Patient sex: F
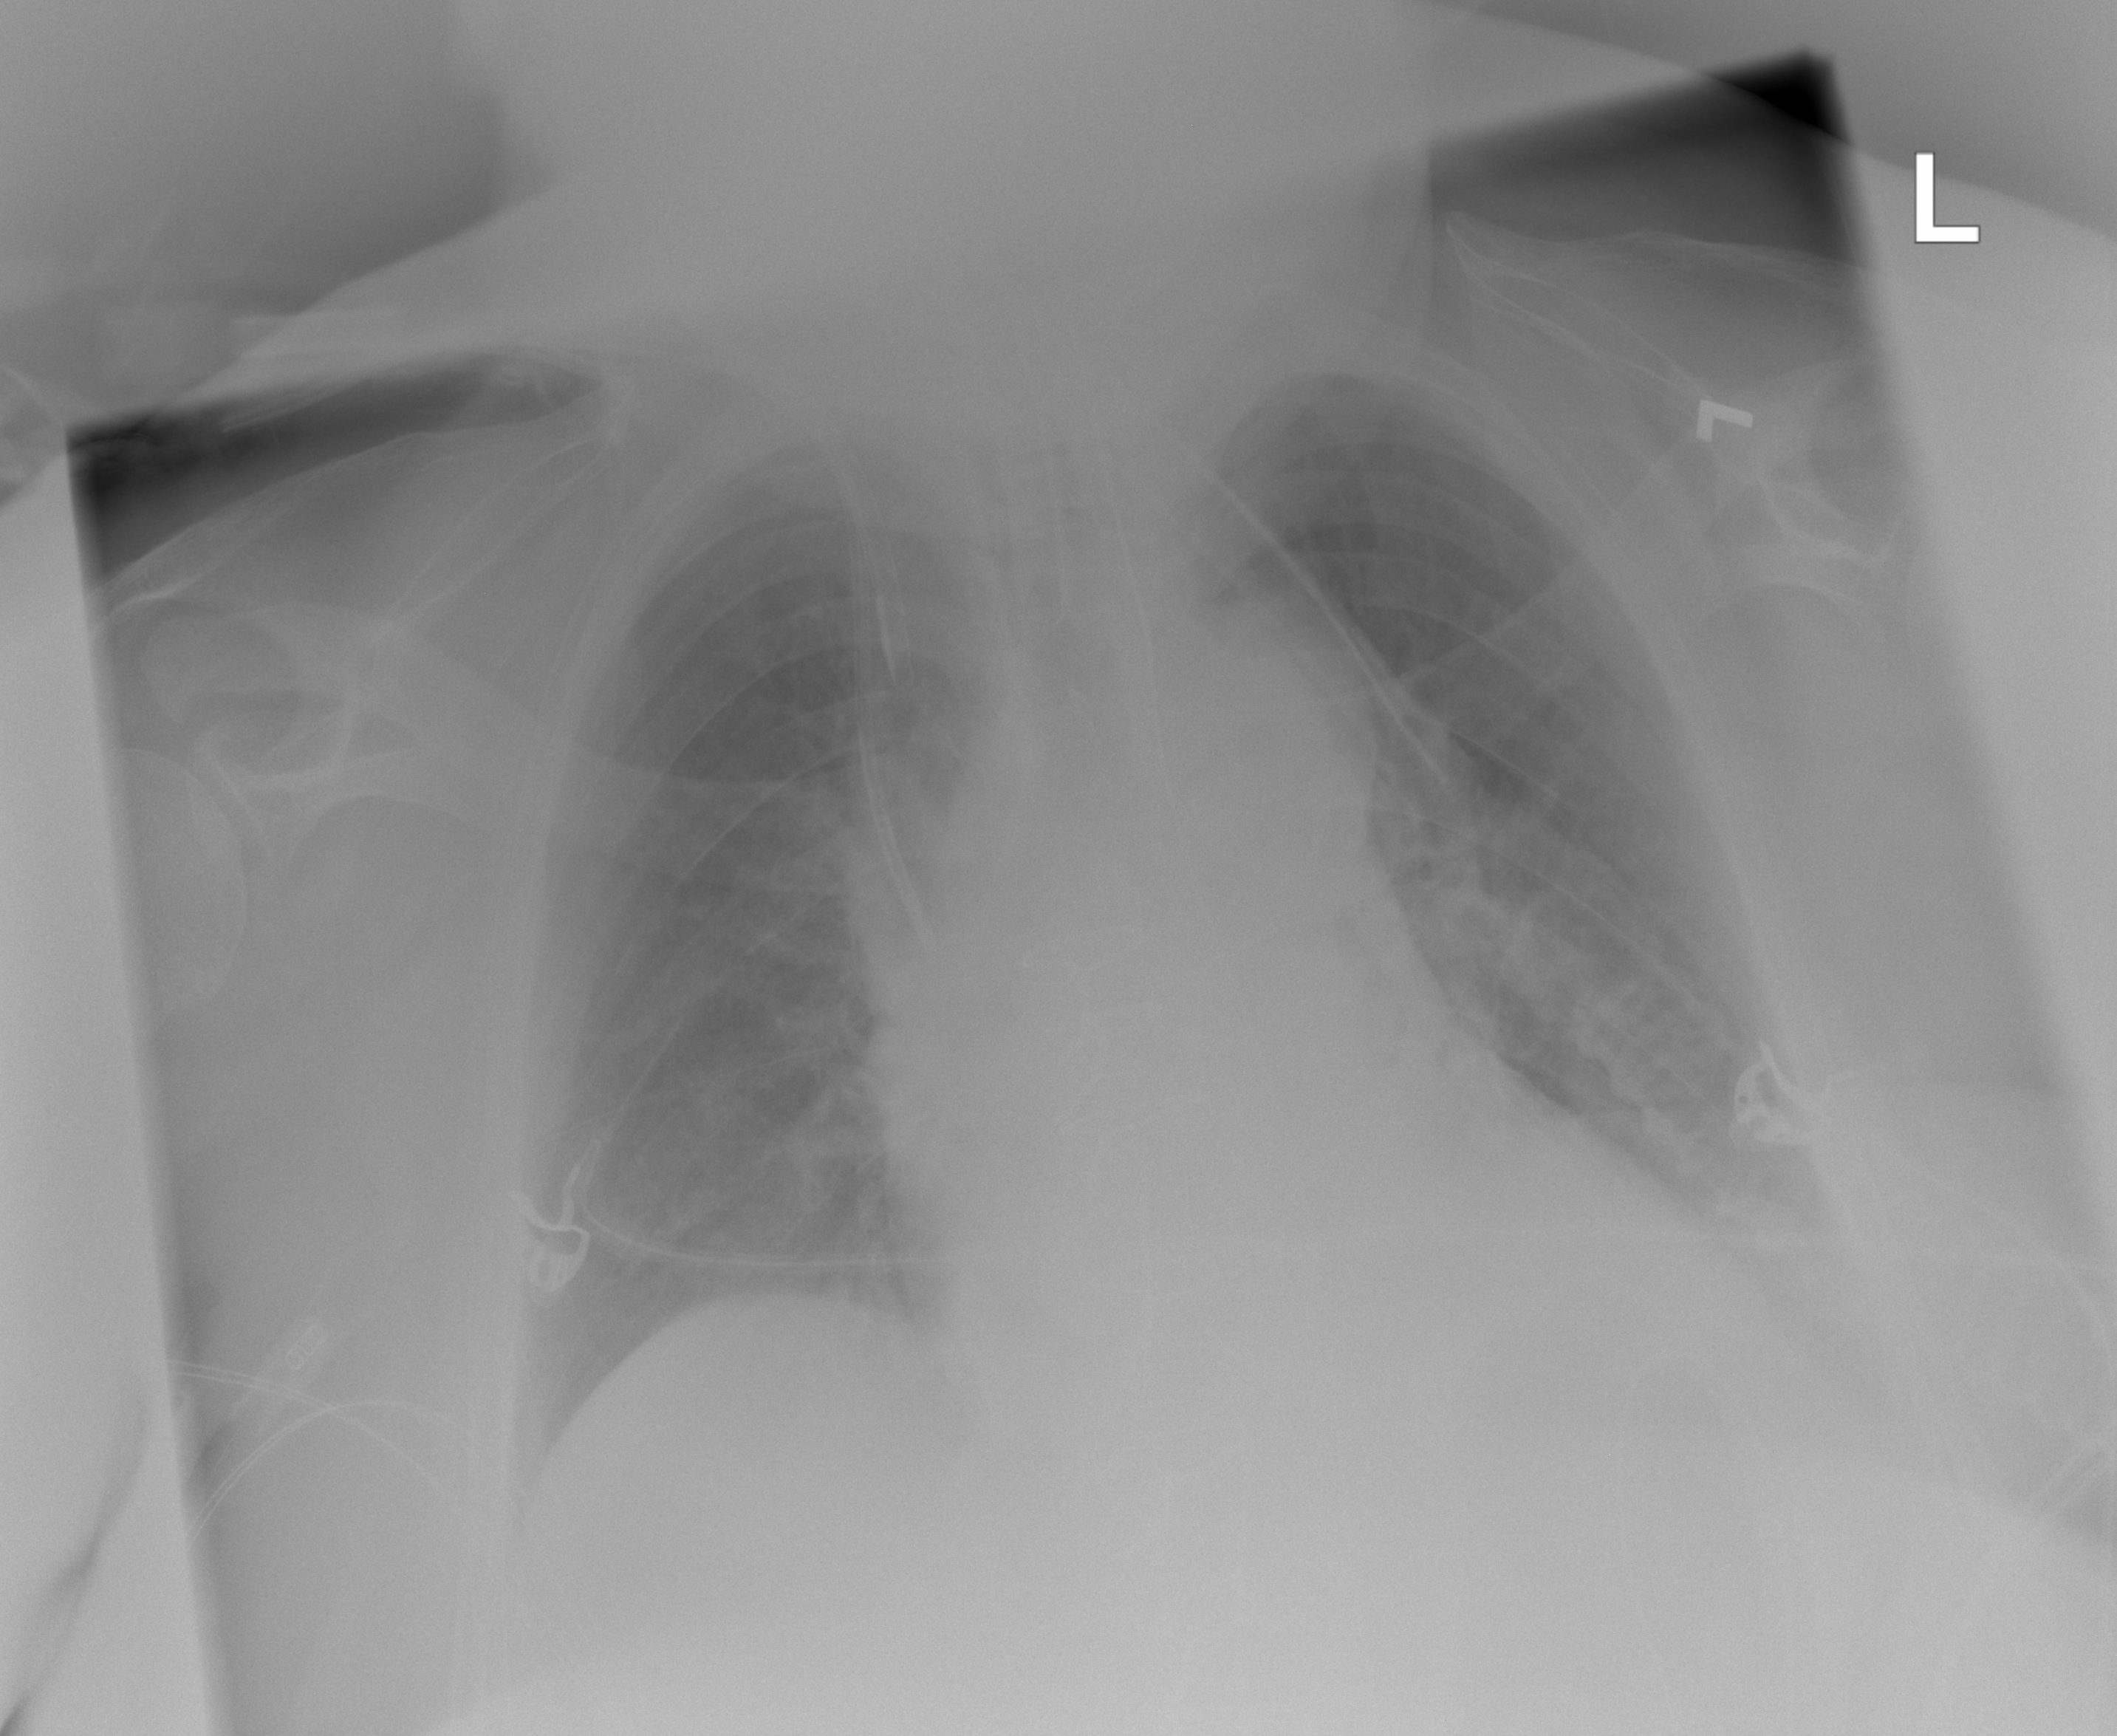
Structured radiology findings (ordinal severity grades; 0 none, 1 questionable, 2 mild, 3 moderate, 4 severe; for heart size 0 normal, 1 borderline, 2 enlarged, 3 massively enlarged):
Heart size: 0
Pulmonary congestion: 0
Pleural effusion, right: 0
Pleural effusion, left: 2
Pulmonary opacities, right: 0
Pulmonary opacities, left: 0
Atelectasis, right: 0
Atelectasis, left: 2